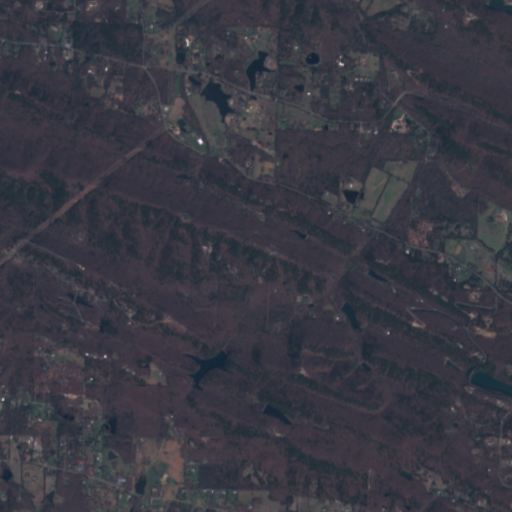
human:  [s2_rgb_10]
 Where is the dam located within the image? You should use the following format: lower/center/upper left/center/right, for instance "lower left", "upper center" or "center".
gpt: The dam is located in the upper right of the image.
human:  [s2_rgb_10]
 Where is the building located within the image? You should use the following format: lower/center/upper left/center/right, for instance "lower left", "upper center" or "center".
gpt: The building is located in the lower right of the image.
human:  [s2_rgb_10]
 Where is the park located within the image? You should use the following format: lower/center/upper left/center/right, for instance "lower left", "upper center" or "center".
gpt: There is no park in the image.